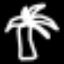
Label: palm tree